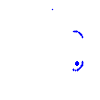
Particle: kaon